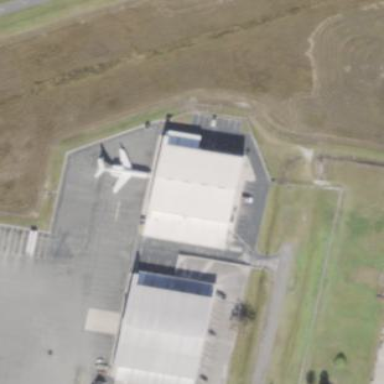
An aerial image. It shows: Hangar at the airport.